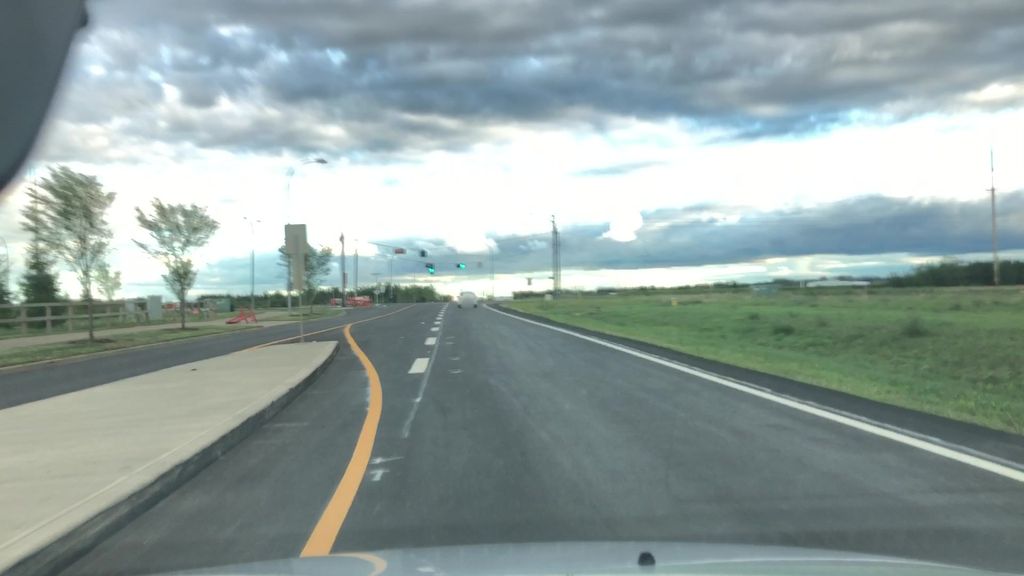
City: edmonton